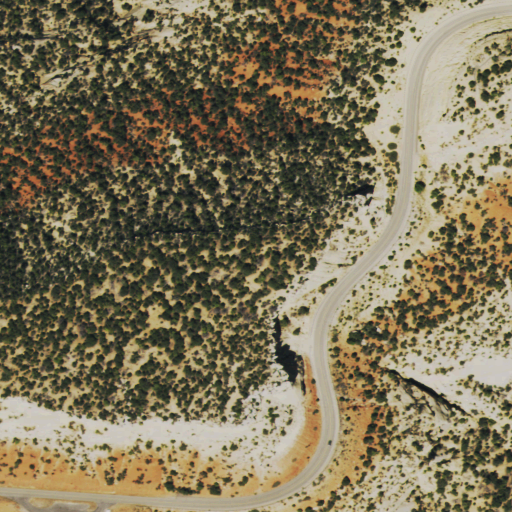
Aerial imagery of mountain in Colorado named Plug Hat Rock containing evergreen forest, shrub, open development, low intensity development, and barren land